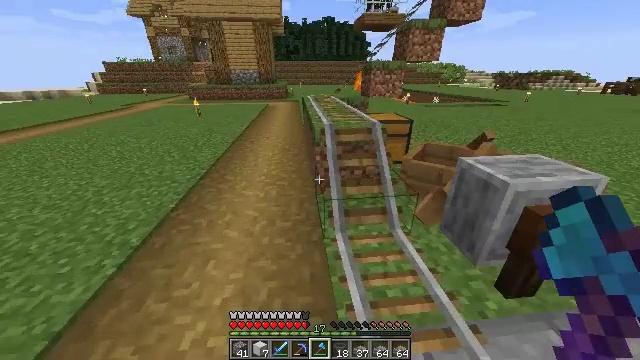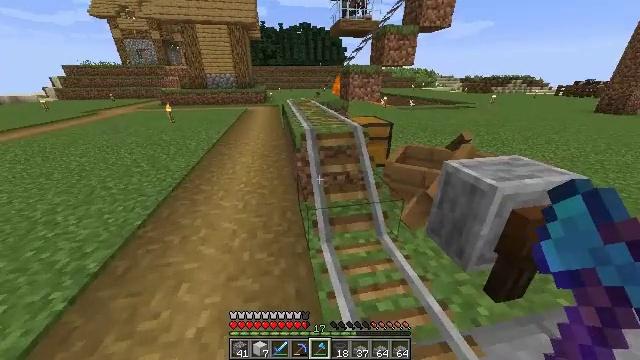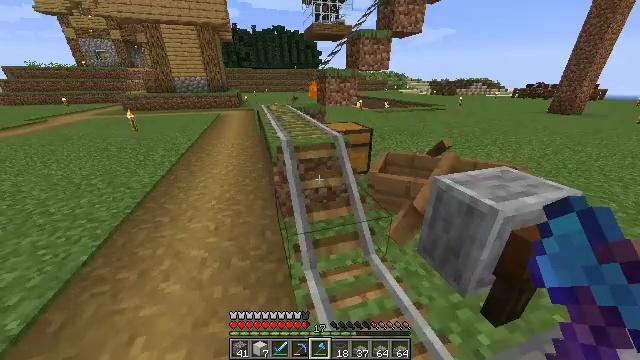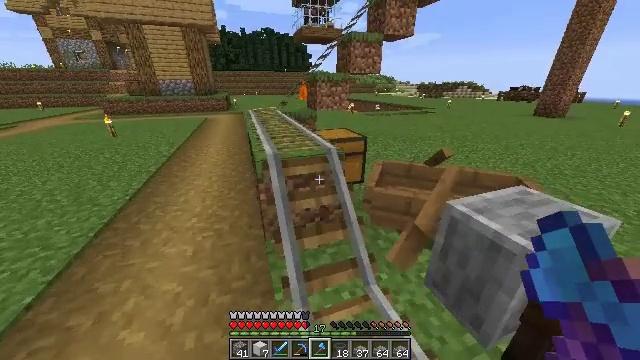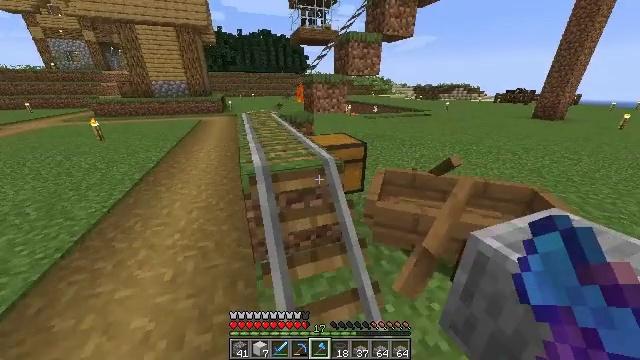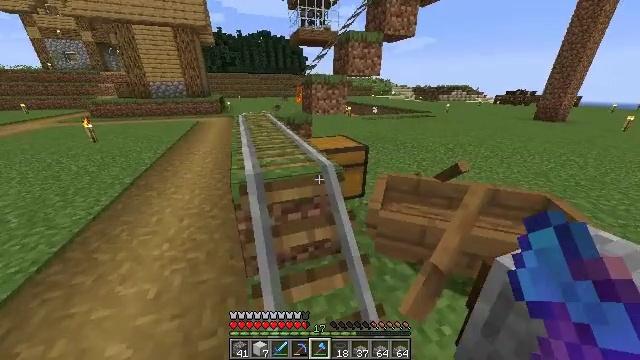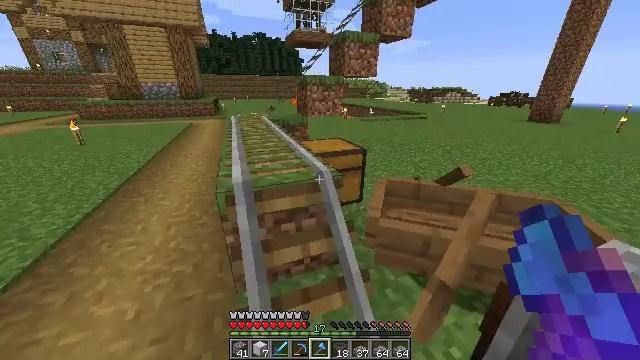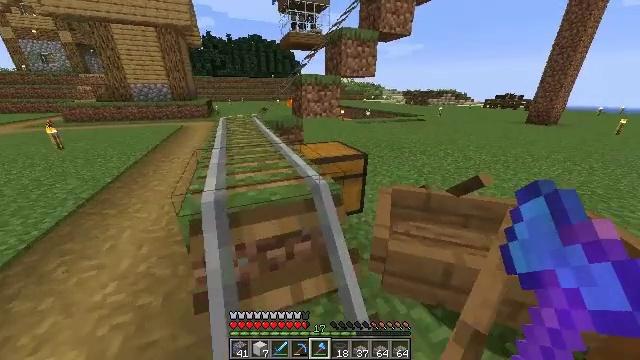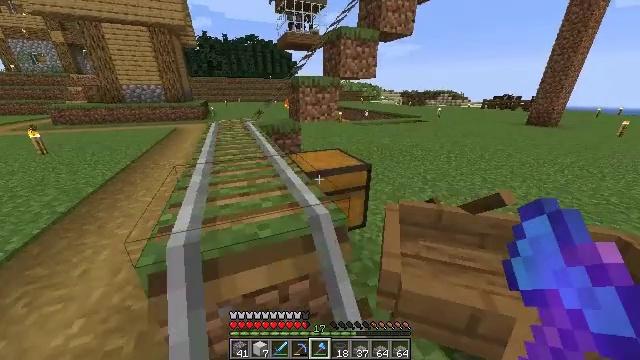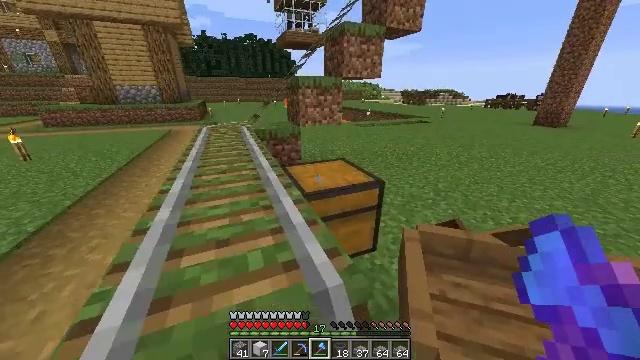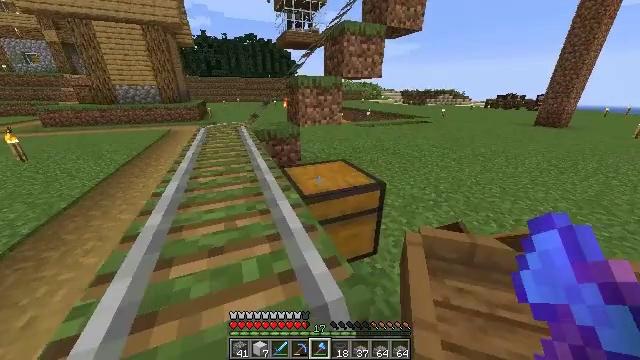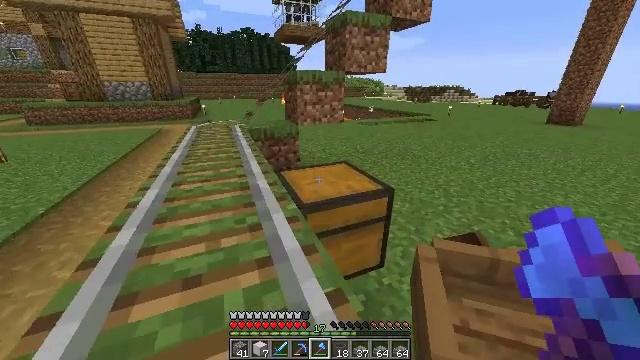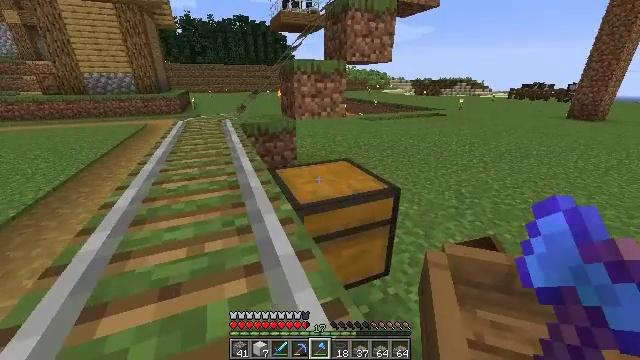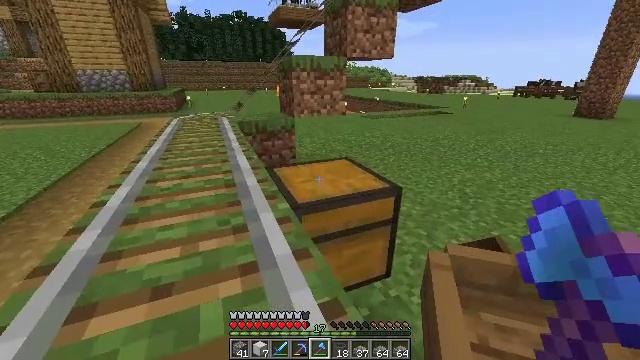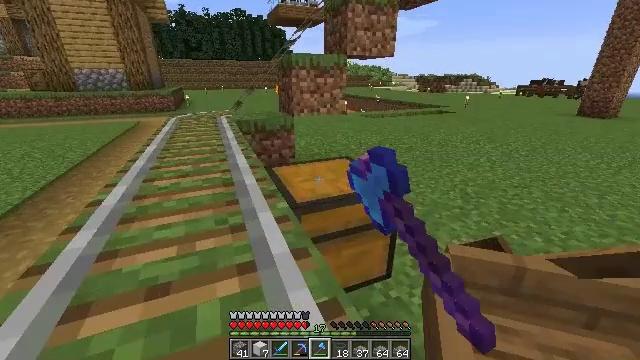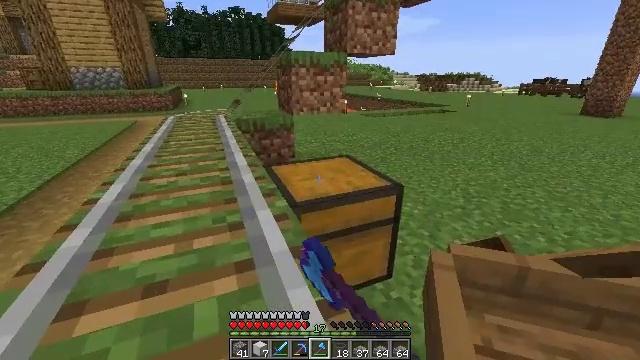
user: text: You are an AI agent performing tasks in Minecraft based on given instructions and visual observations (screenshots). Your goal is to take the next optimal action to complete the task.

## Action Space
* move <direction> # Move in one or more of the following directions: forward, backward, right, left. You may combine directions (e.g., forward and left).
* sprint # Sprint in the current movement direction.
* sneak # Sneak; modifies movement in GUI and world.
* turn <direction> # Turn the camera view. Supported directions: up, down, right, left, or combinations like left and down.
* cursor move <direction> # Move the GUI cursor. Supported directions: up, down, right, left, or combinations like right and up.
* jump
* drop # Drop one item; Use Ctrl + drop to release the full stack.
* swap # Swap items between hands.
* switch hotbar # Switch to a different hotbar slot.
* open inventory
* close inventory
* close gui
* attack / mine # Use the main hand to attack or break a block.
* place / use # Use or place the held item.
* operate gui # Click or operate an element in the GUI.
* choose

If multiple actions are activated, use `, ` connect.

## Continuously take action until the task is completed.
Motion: motion action
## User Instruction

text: Destroy the spruce trapdoor to collect it.
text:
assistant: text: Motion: move forward, sprint, turn right
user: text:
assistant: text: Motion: move forward, sprint, turn right
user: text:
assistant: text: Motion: move forward, sprint, turn right
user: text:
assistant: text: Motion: move forward
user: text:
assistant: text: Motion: move forward
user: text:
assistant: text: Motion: move forward, turn right
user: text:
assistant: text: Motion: move forward, turn right
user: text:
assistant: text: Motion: move forward
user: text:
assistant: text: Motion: move forward
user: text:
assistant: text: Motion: no_op
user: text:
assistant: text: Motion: no_op
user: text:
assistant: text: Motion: no_op
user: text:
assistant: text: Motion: use / place
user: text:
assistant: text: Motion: use / place
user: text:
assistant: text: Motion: use / place
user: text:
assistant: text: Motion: use / place
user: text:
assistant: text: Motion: use / place
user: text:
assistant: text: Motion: open gui
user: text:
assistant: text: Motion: no_op
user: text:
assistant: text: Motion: no_op
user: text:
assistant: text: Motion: no_op
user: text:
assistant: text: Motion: no_op
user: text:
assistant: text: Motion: no_op
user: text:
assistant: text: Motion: no_op
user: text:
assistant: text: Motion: no_op
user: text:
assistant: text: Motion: no_op
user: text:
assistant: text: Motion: no_op
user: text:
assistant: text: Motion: no_op
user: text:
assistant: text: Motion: no_op
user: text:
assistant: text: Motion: no_op